Question: The picture shows the balloon popping problem. You need to pop all the balloons in a certain order. The reward for a popped balloon is the product of itself and the values on the left and right balloons. If there is no balloon on the left or right, multiply the value of the balloon on the left or right by 1. You need only find the total maximum reward. Give me the number.
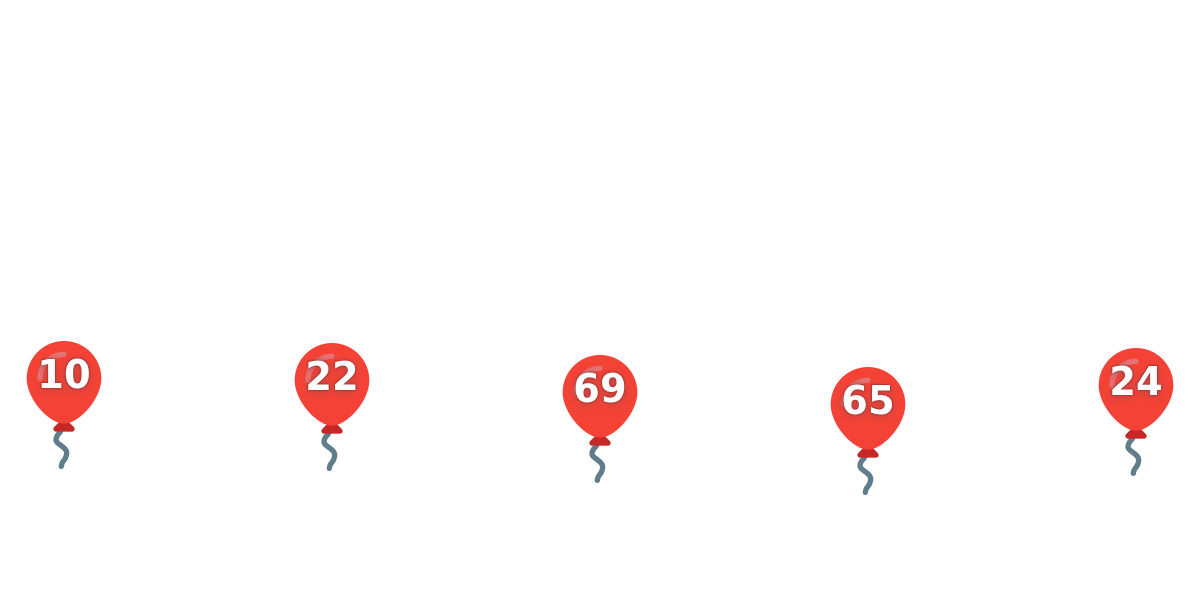
Answer: 149616